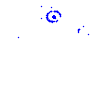
Particle: proton